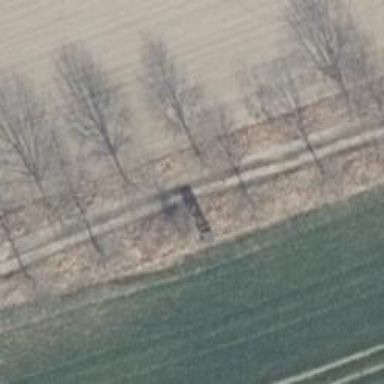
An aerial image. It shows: Row of trees in natural setting.